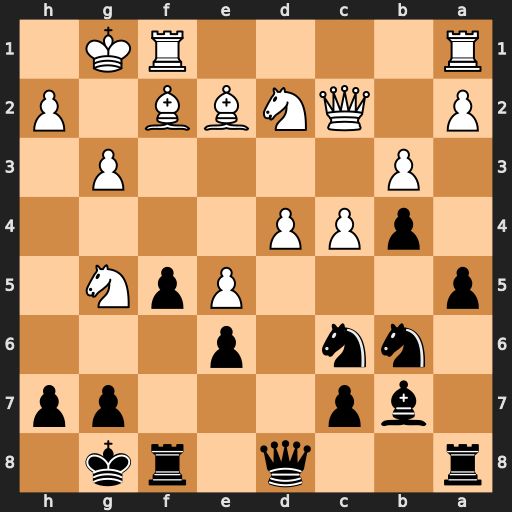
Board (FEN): r2q1rk1/1bp3pp/1nn1p3/p3PpN1/1pPP4/1P4P1/P1QNBB1P/R4RK1
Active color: b
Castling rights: -
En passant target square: -
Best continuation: Nxd4 Qd3 Nxe2+ Qxe2 Qxg5